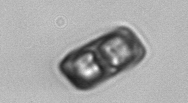
Label: Ephemera